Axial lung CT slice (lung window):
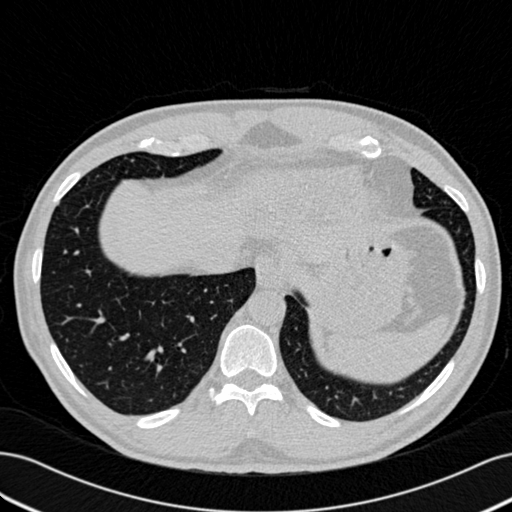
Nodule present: no